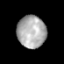
Tissue: prostate
Cell type: T cells
Senescence score: 0.2554
Nuclear area (px): 907
Mean DAPI intensity: 171.678